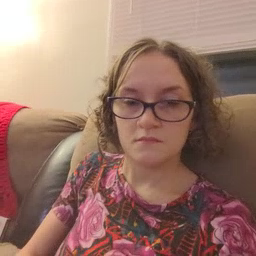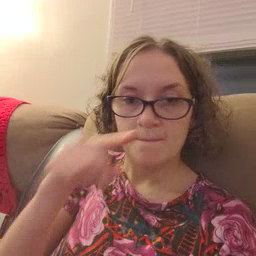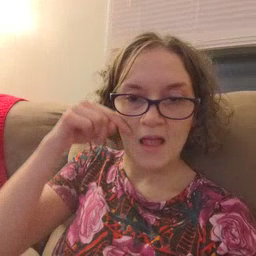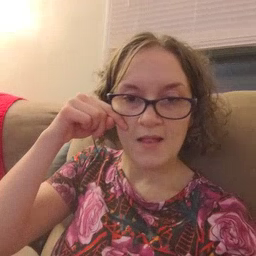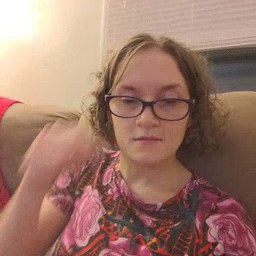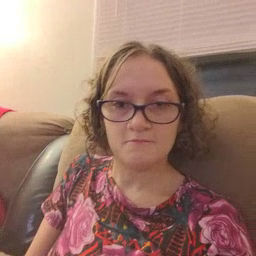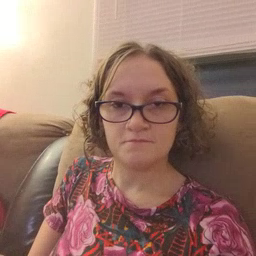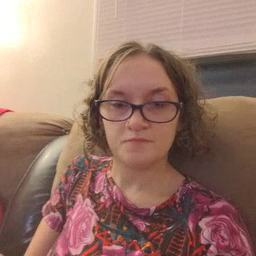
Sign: smile